Interaction volume radius: 10 \u00c5
Interaction volume height: 30 \u00c5
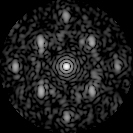
Disorder parameter: 0.4406